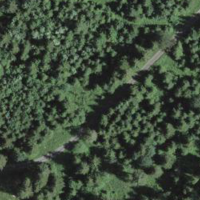
EUNIS habitat code: 23
Species observed at this site:
Helix pomatia
Filipendula ulmaria